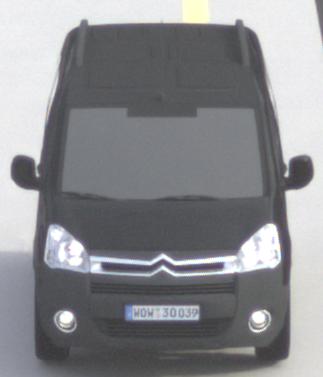
Make: Citroen
Model: Berlingo Kombi VTi 120
Detailed model: Berlingo (II) Kombi
Model produced from: 2009/12
Model produced until: 2012/03
Doors: 5
Color: black
Road condition: dry road
Daytime: morning or afternoon
Contrast: low contrast